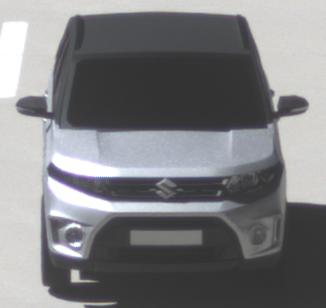
Make: Suzuki
Model: Vitara 1.6
Detailed model: Vitara (LY)
Model produced from: 2015/04
Model produced until: 2018/08
Doors: 5
Color: white
Road condition: dry road
Daytime: midday
Contrast: high contrast